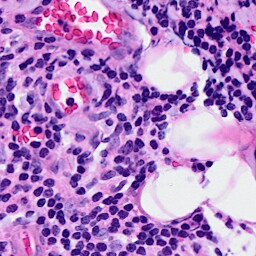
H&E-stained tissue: Breast